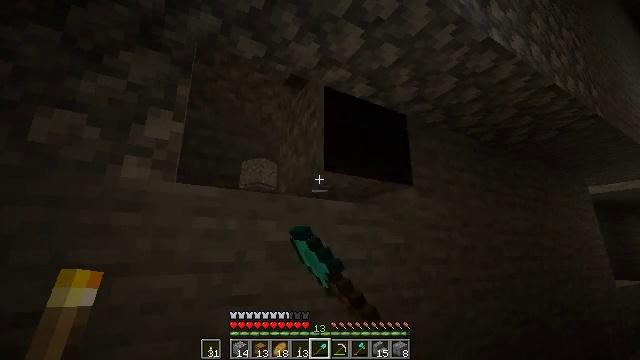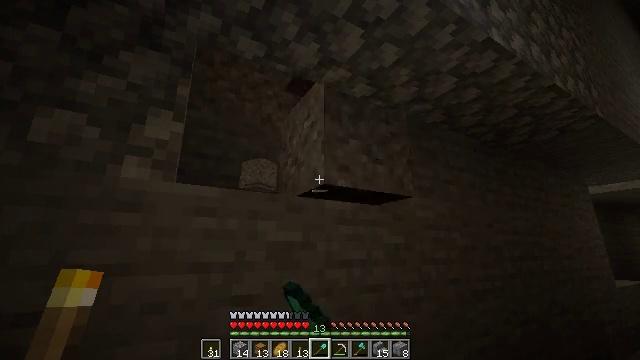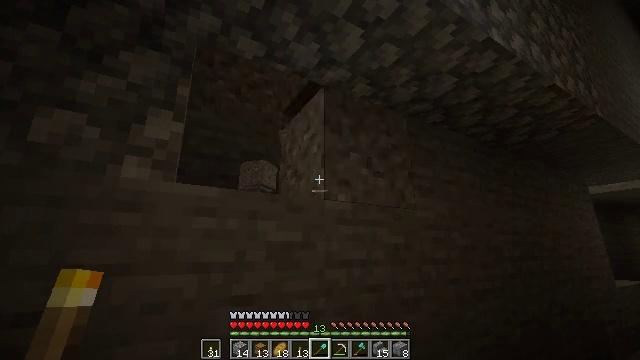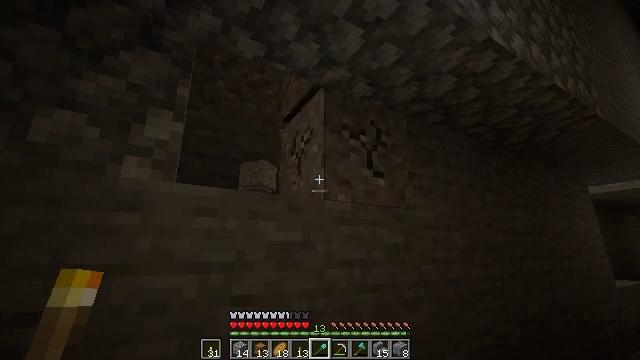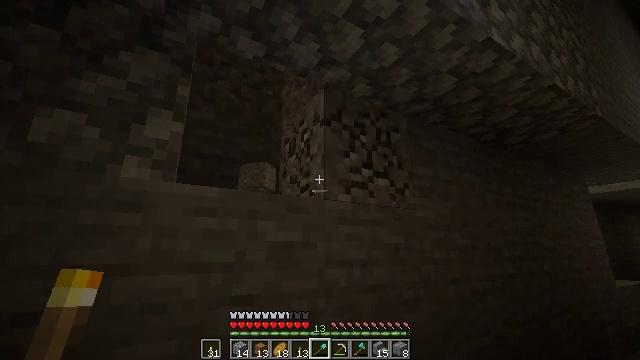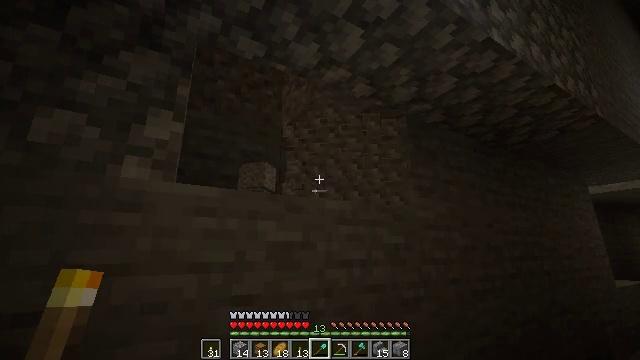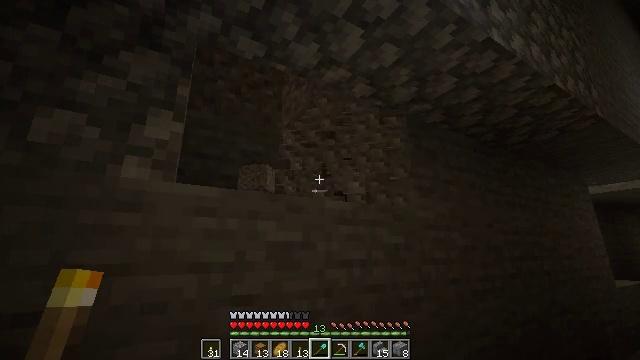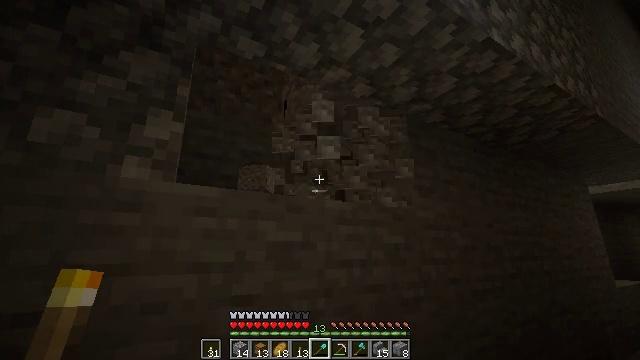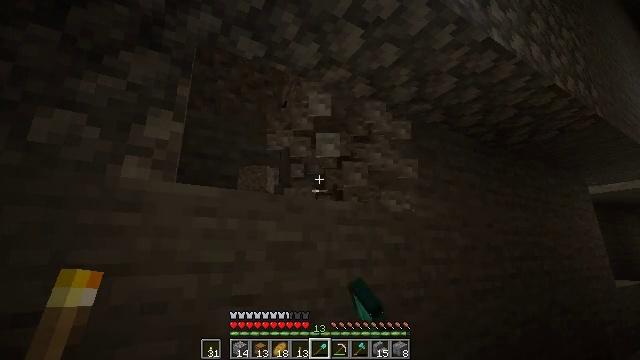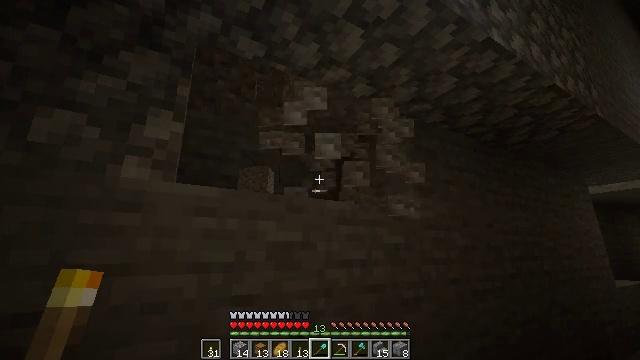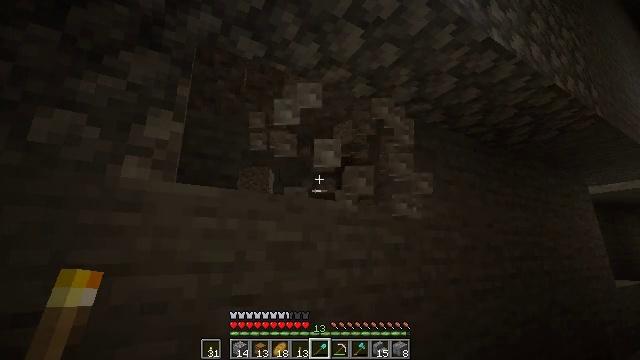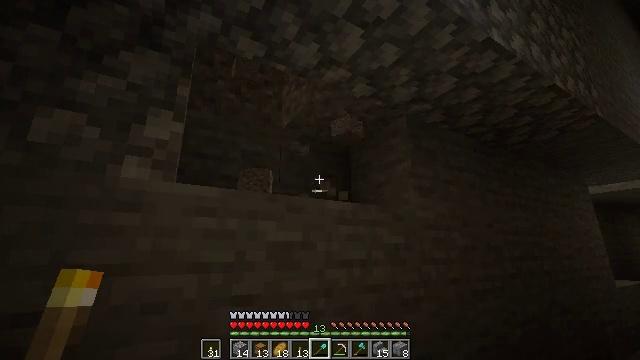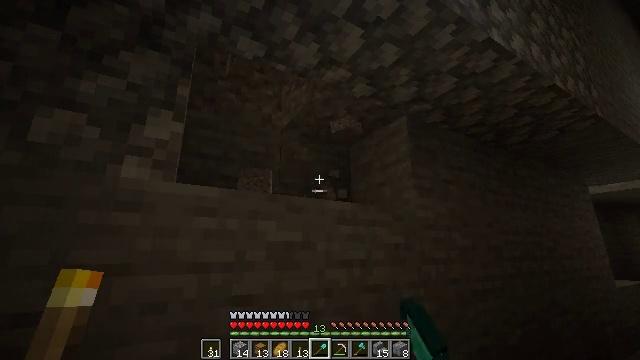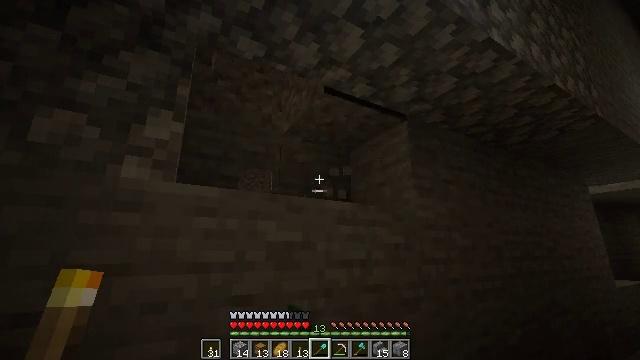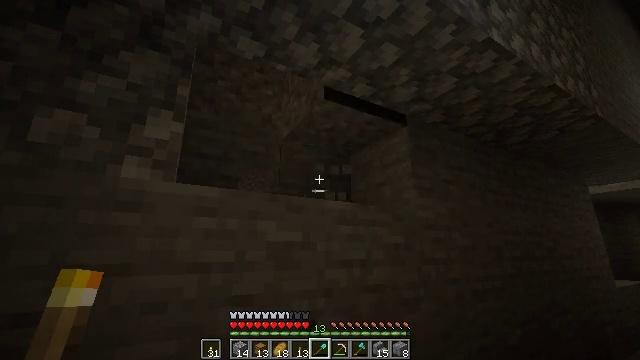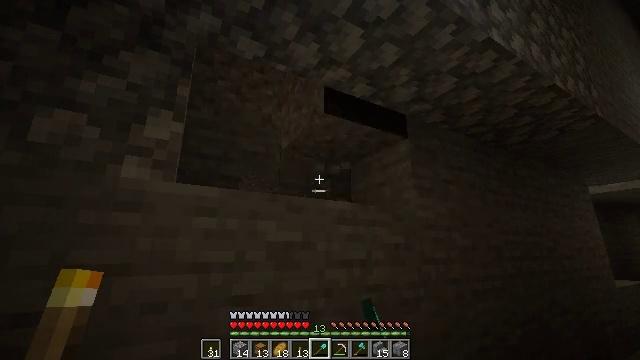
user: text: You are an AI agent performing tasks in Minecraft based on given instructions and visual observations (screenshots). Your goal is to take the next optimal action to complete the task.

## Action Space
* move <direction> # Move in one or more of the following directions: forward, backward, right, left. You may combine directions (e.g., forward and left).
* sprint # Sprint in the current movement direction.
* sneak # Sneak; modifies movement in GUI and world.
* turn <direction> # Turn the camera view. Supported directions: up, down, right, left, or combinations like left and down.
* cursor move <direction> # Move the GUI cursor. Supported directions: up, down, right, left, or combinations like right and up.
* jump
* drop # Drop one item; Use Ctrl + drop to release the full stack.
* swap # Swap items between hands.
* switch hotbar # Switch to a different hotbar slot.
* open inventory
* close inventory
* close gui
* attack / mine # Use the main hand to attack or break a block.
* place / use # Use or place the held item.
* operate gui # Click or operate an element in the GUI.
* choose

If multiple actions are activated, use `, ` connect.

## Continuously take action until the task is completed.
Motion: motion action
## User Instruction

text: Collect gravel for your inventory.
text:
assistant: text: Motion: attack / mine
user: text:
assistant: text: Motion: attack / mine
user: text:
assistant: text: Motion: attack / mine
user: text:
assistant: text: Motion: attack / mine
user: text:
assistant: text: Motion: attack / mine
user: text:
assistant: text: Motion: attack / mine
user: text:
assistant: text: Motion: attack / mine
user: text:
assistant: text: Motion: attack / mine
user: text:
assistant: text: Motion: attack / mine
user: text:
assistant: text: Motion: attack / mine
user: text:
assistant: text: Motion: attack / mine
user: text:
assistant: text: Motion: attack / mine
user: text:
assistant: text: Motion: attack / mine
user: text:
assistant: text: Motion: attack / mine
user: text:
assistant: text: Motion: attack / mine
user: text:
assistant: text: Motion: attack / mine
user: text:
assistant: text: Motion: attack / mine
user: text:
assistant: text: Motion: attack / mine
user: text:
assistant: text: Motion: attack / mine
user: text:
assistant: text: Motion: attack / mine
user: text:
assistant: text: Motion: attack / mine
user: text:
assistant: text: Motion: attack / mine
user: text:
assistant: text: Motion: attack / mine
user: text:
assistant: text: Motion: attack / mine
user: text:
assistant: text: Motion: attack / mine
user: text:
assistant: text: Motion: attack / mine
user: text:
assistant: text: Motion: attack / mine